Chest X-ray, PA view. Patient: 54 years old, sex M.
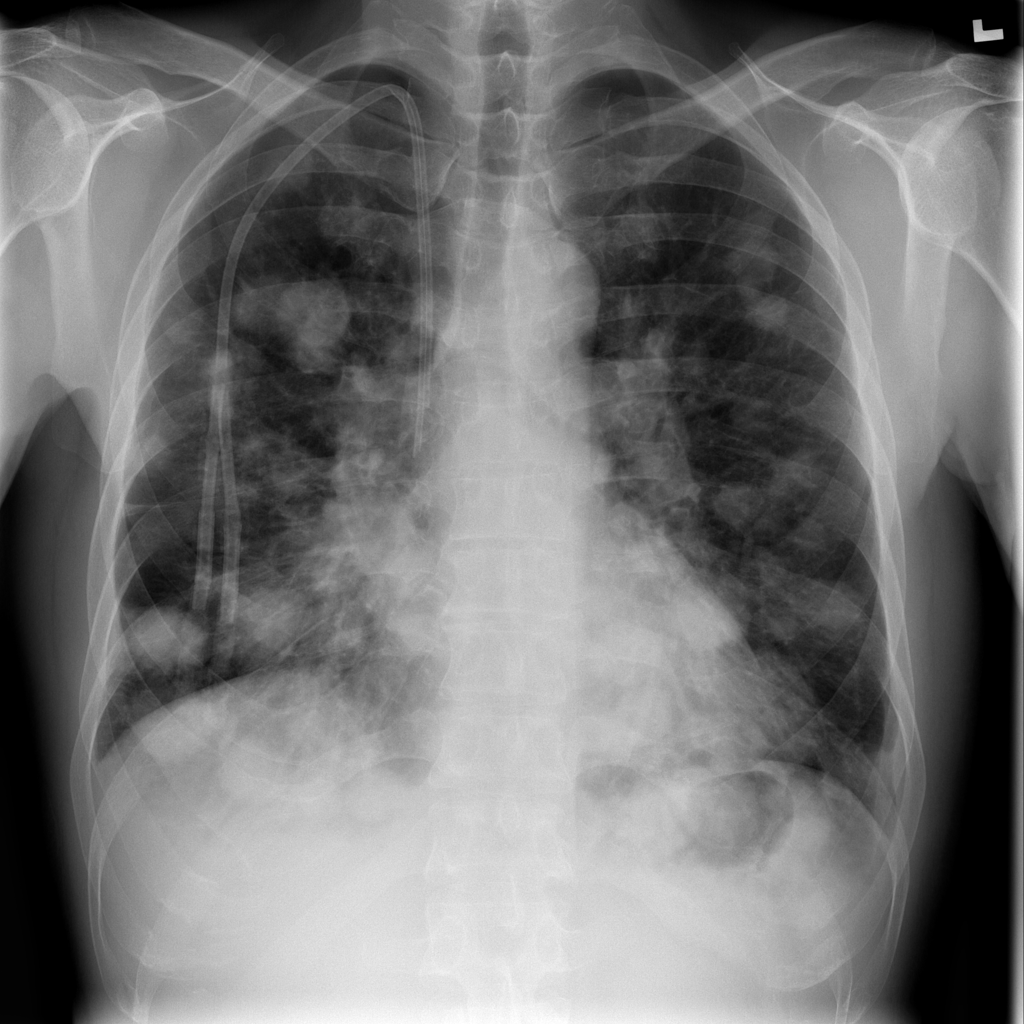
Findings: Mass, Nodule